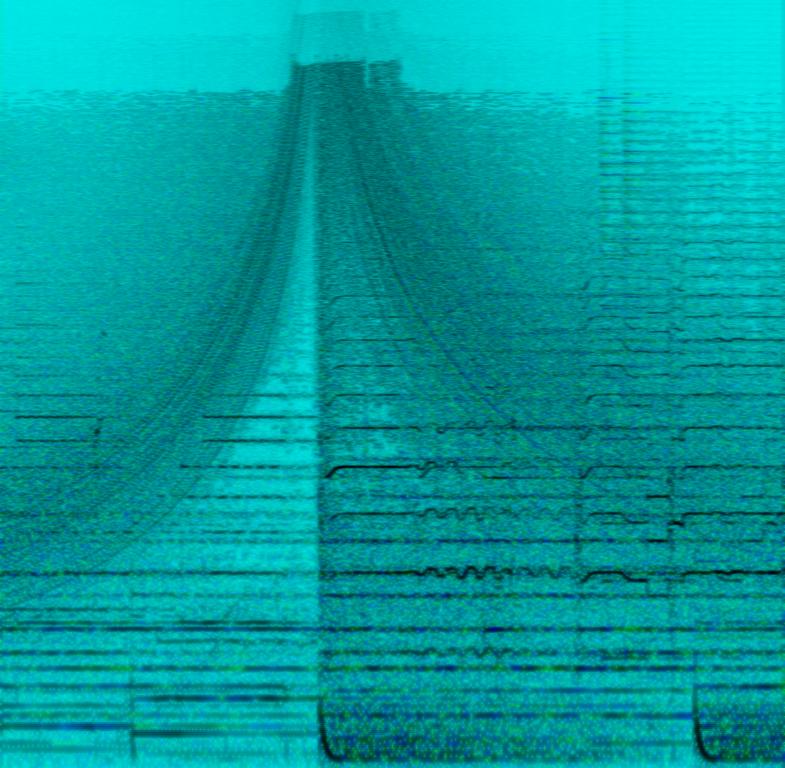
The main element of the clip is an electric guitar with reverb and a tube screamer pedal. The guitarist plays an intricate lick and there seems to be some kind of piano or harpsichord as the backing instrument. There is also a synth pad which made the song feel a little transcendental.